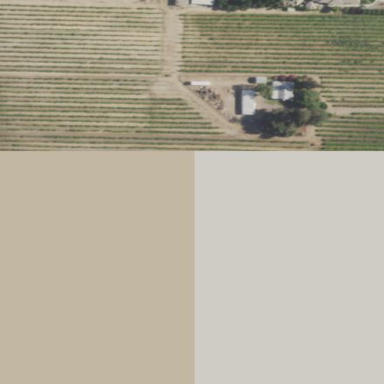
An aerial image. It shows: Vineyard.